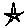
Label: star